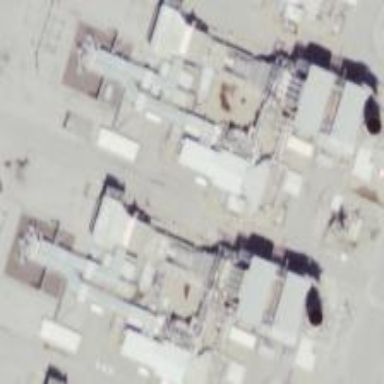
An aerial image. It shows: Gas turbine generator is in use.